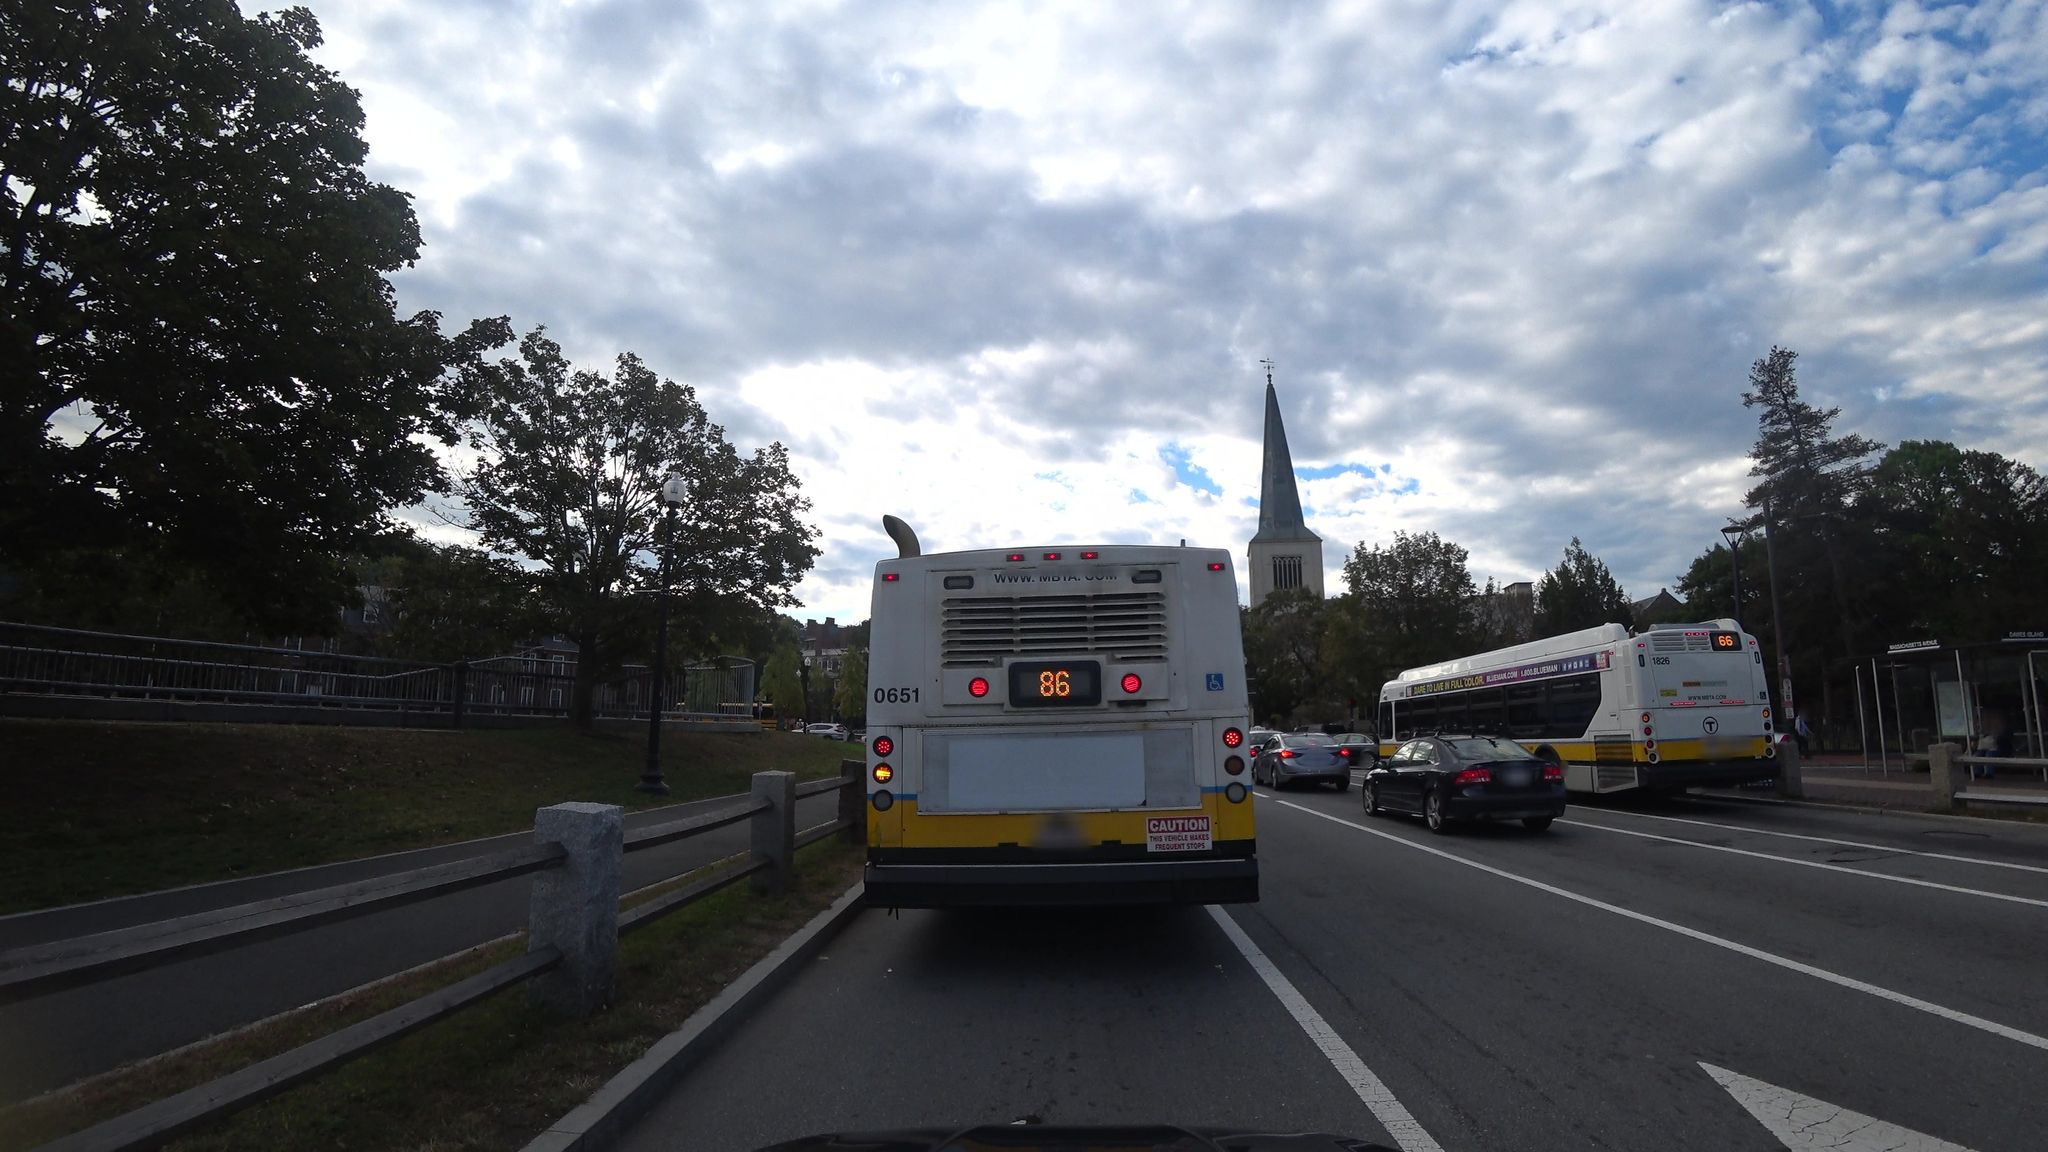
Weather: cloudy
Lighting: day
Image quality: good
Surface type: cycling surface
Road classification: cycleway
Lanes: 3
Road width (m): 16.5
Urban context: urban centre
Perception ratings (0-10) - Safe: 3.3, Lively: 1.43, Beautiful: 6.71, Boring: 2.53, Depressing: 8.42, Wealthy: 3.35